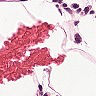
Metastatic tissue present: no